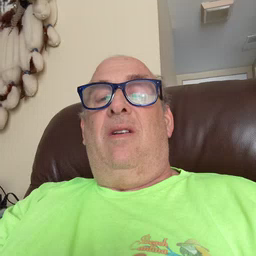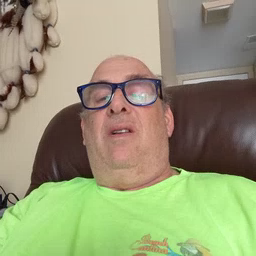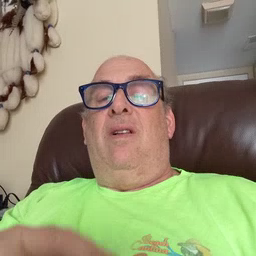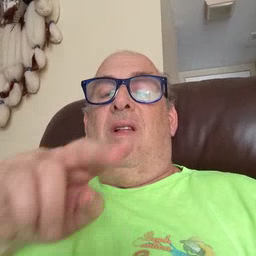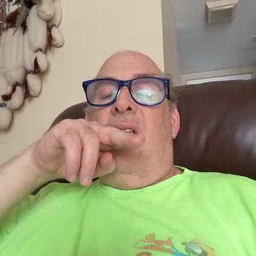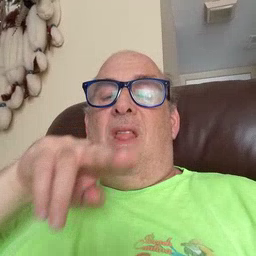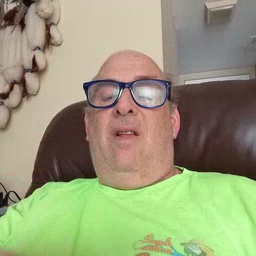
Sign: tongue